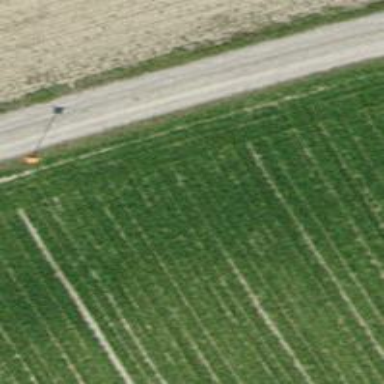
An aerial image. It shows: Pipeline marker.